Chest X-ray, PA view. Patient: 57 years old, sex F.
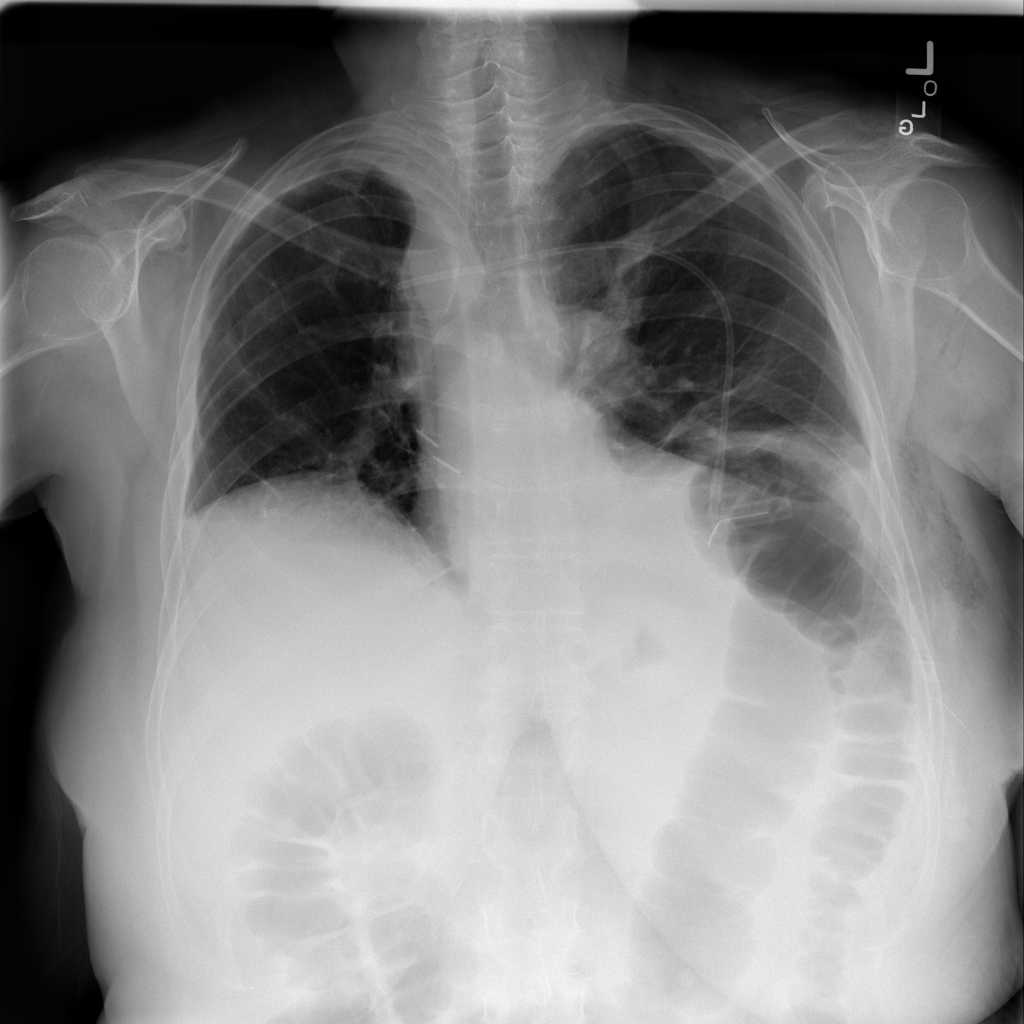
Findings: Atelectasis, Effusion